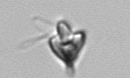
Label: Pyramimonas_longicauda